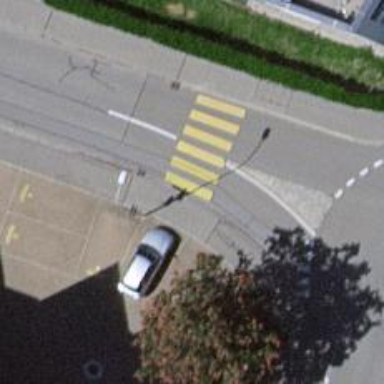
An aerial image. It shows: Marked zebra crossing on the road.